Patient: sex M, age 34
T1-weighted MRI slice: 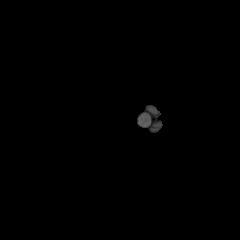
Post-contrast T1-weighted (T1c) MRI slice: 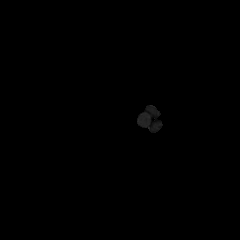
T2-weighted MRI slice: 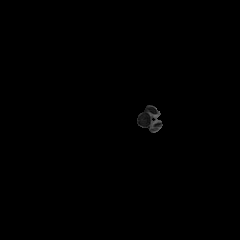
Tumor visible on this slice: no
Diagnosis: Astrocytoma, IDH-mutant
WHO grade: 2